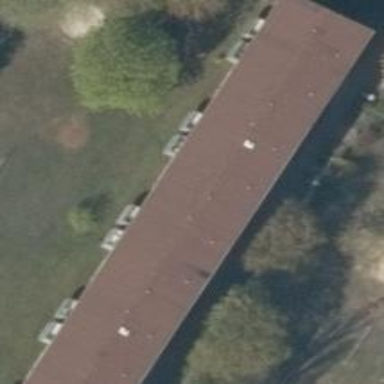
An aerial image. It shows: Residential building.